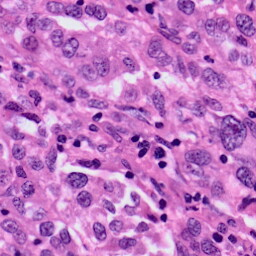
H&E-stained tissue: Skin